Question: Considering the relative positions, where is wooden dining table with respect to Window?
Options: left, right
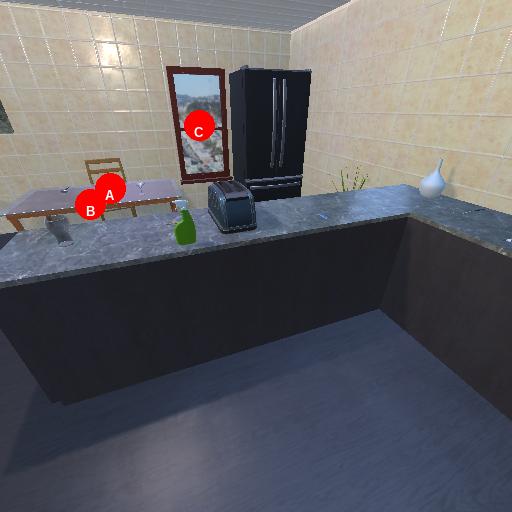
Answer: left